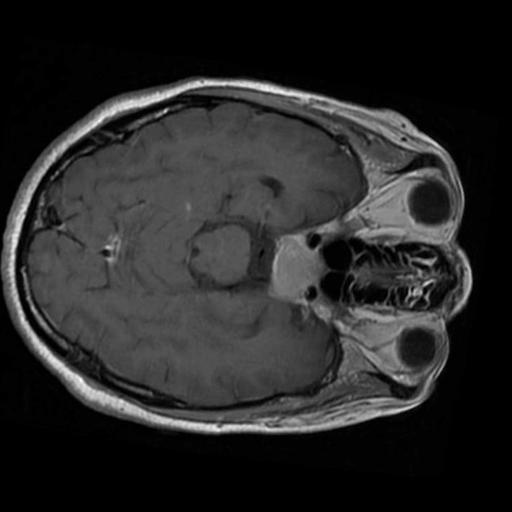
Label: brain_tumor